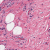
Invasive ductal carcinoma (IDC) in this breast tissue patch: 0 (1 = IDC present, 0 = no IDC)